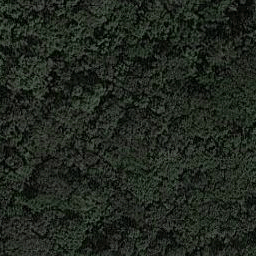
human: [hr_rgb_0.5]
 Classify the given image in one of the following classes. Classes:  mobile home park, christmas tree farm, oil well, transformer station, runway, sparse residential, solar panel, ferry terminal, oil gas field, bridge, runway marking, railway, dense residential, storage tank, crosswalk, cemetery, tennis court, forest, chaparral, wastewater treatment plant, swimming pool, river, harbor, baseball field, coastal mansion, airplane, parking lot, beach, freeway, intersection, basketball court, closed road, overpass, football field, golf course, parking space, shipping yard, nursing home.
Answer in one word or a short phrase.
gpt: forest